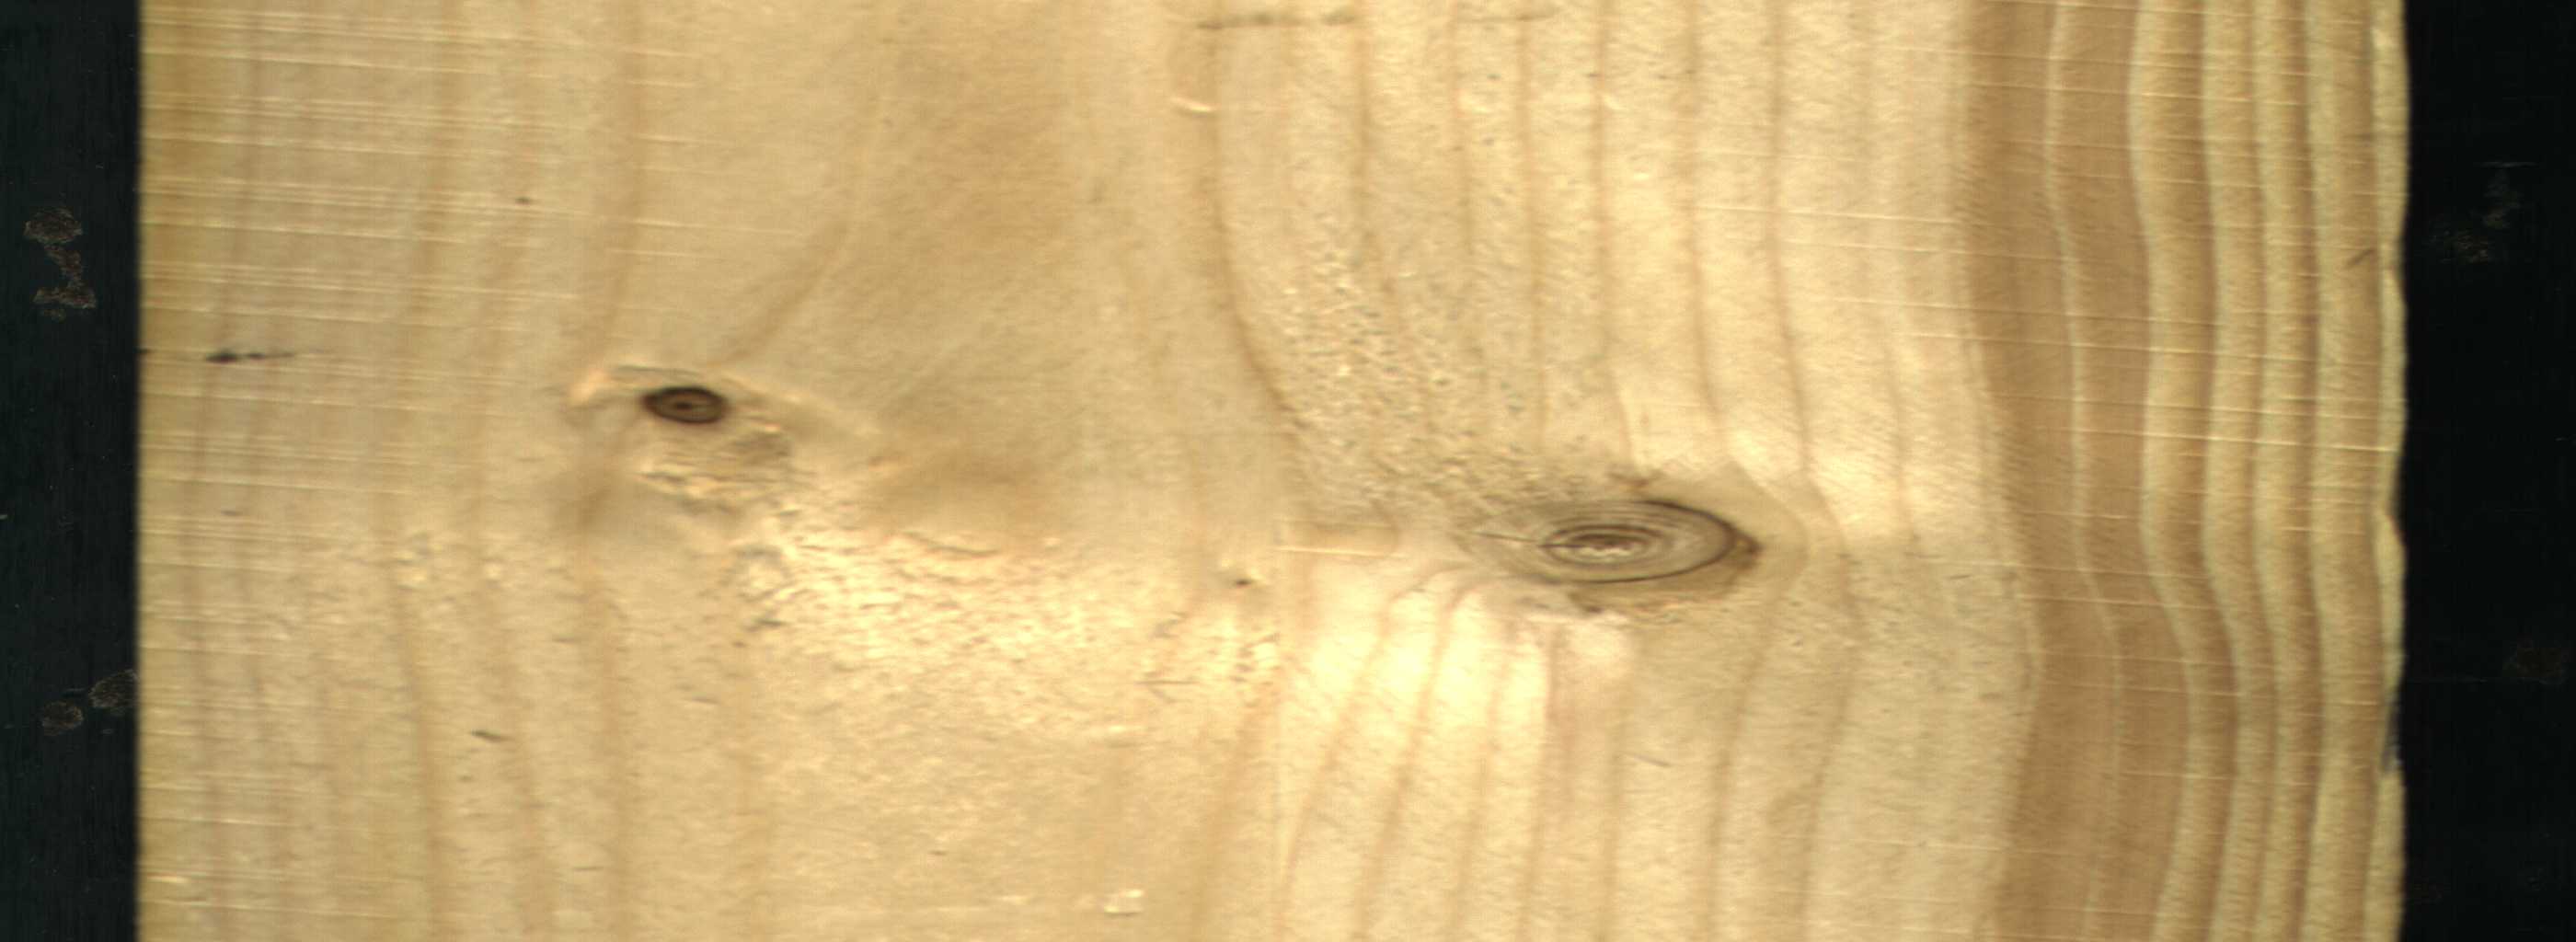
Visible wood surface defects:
Quartzity
Dead_Knot
Live_Knot